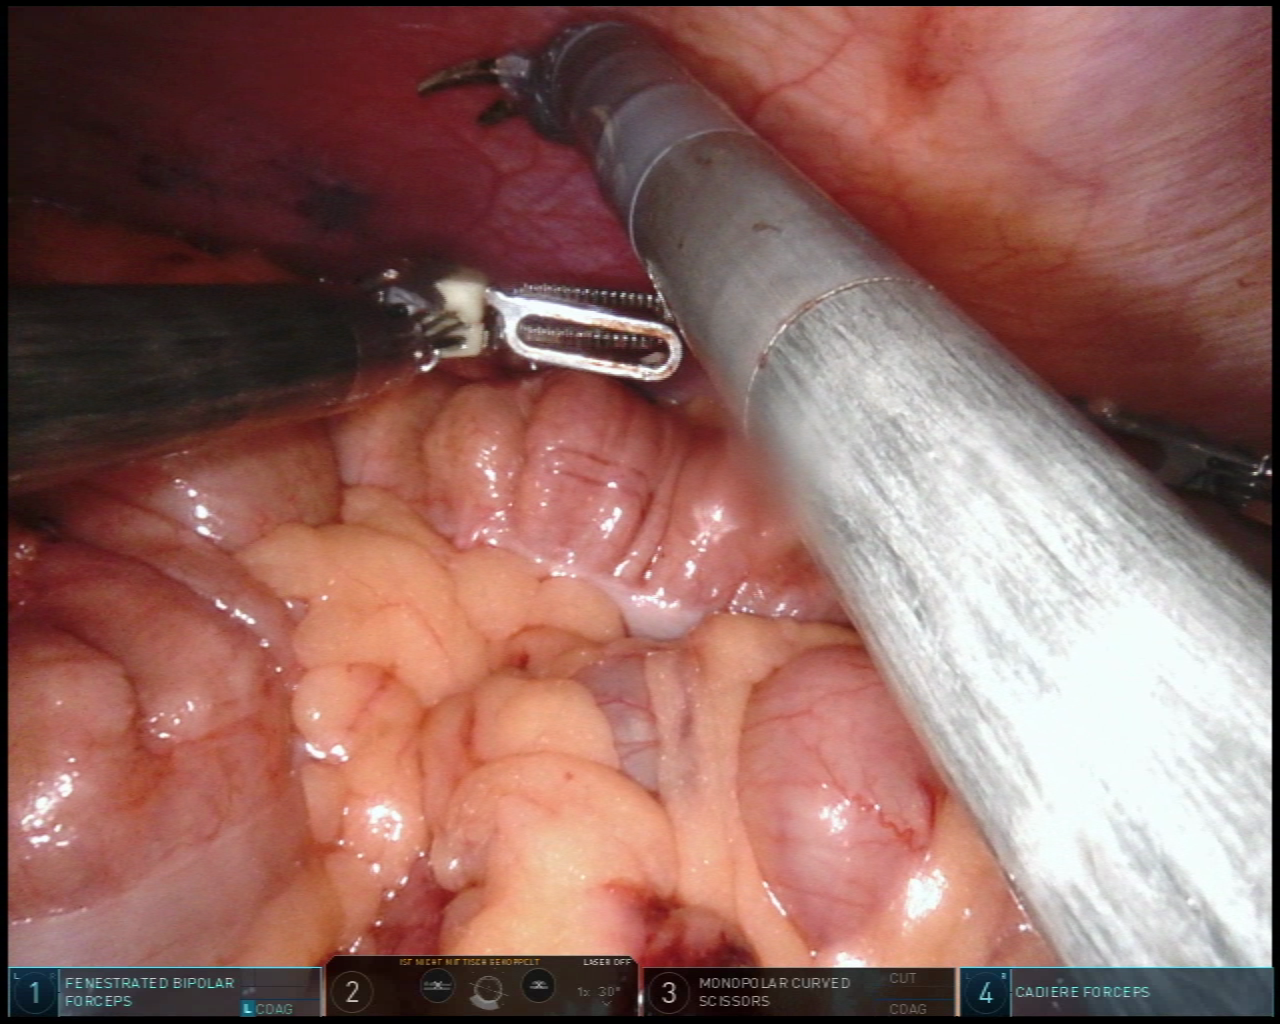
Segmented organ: abdominal_wall
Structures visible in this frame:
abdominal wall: yes
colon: yes
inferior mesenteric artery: no
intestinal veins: no
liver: no
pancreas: no
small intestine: no
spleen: no
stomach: no
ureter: no
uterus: no
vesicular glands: no